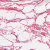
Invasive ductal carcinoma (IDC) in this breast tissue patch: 0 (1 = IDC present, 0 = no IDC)